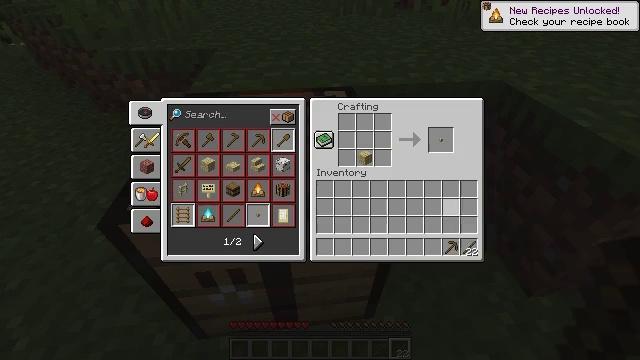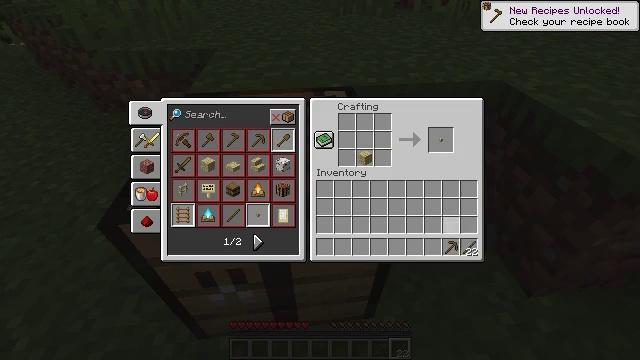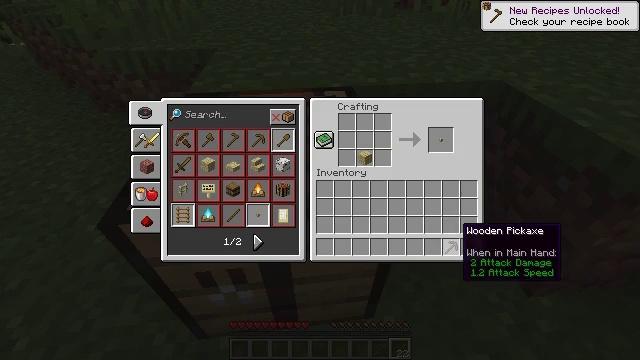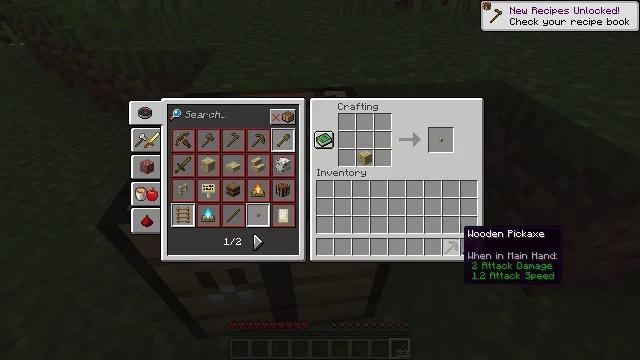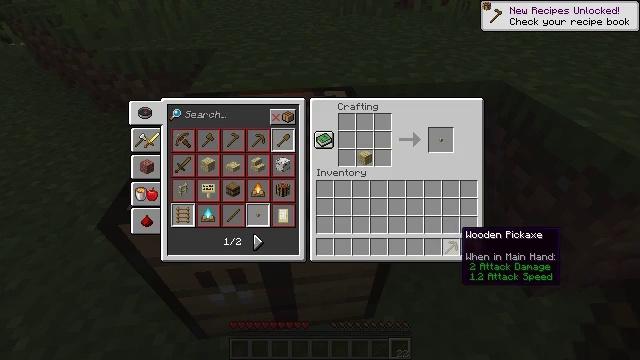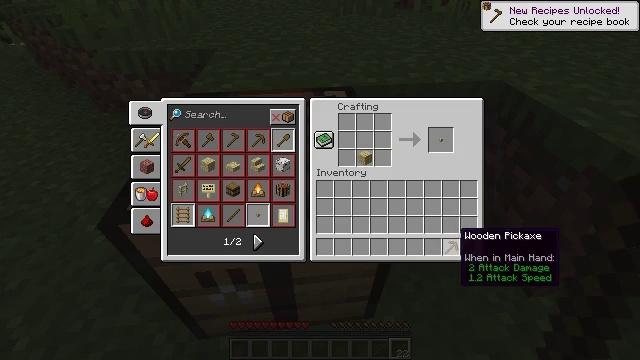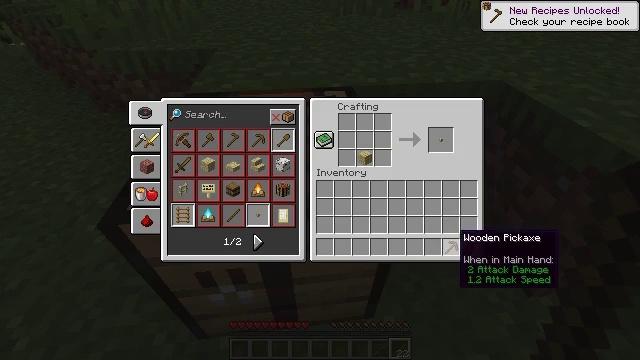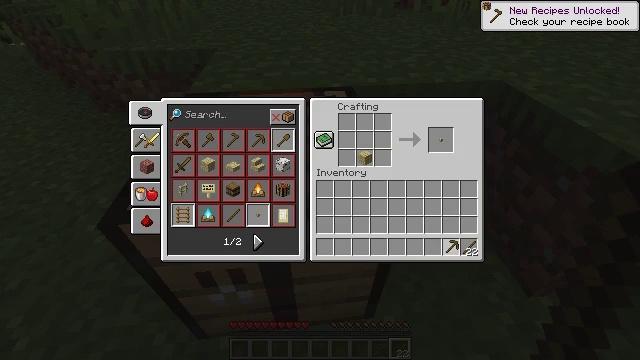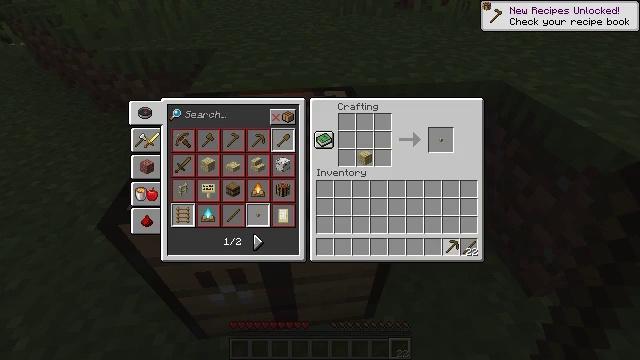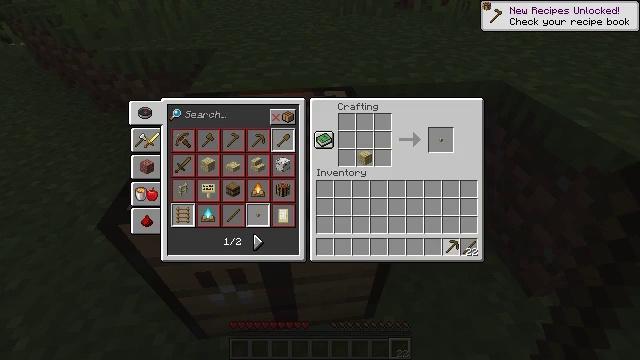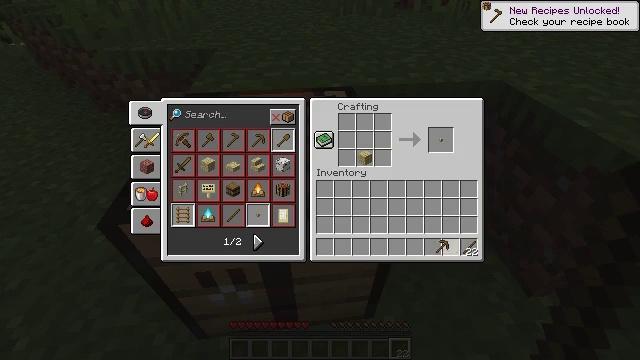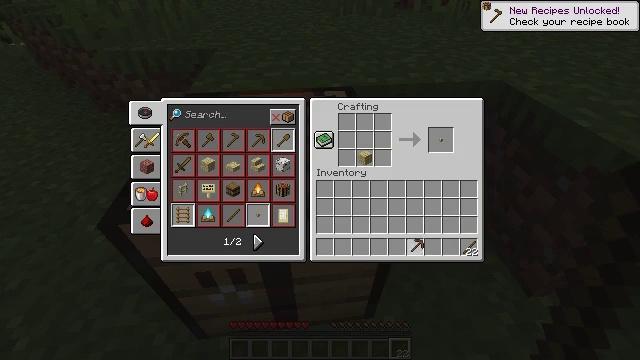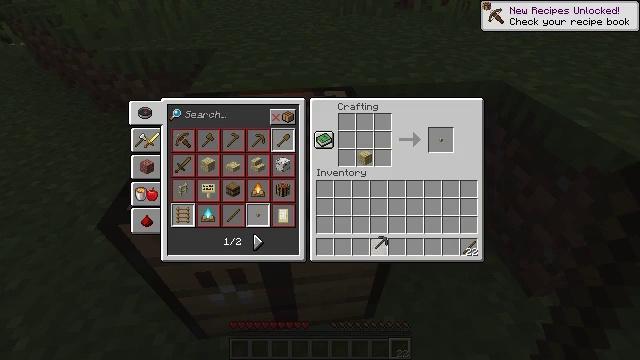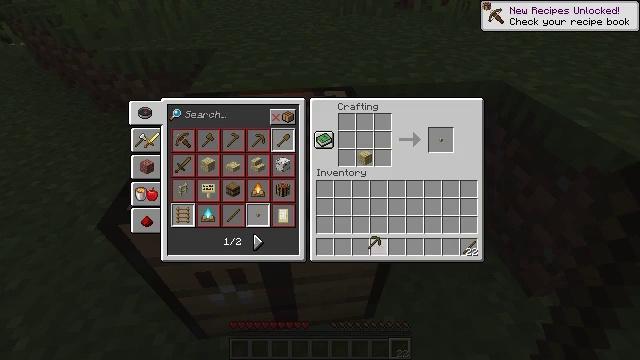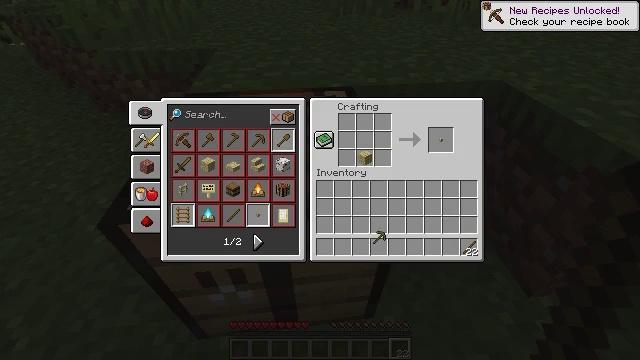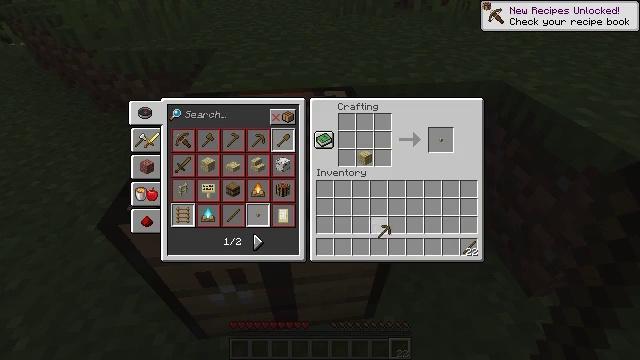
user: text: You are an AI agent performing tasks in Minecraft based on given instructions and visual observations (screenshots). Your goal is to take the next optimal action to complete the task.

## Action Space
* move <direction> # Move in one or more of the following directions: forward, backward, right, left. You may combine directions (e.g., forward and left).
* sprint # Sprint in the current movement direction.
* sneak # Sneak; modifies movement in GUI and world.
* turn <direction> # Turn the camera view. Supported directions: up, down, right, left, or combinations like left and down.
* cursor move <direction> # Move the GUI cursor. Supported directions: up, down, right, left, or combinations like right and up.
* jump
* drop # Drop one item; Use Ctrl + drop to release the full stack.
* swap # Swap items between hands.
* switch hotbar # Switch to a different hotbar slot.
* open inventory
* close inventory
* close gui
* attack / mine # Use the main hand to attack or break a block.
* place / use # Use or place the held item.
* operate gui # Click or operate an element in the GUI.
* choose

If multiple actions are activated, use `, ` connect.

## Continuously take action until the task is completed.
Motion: motion action
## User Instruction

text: Drop birch planks.
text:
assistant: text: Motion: sneak, cursor move down, open gui
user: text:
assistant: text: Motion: sneak, cursor move down
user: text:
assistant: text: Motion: no_op
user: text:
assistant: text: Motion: no_op
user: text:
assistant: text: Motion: no_op
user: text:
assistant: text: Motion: no_op
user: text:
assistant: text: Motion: operate gui
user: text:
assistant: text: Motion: operate gui
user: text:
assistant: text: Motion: operate gui
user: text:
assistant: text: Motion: cursor move left
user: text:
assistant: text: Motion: cursor move left
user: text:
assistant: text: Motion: cursor move left
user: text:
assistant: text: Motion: cursor move left
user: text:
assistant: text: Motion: no_op
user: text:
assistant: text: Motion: no_op
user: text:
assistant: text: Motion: no_op
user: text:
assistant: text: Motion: cursor move left
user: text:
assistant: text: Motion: cursor move left
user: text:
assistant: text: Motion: cursor move left
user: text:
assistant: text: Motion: no_op
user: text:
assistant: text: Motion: operate gui
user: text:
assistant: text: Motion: operate gui
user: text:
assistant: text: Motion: operate gui
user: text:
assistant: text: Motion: no_op
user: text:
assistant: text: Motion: cursor move right and up
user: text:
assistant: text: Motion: cursor move right and up
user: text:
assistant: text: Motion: cursor move up
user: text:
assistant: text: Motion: no_op
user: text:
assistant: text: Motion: no_op
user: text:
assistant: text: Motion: no_op